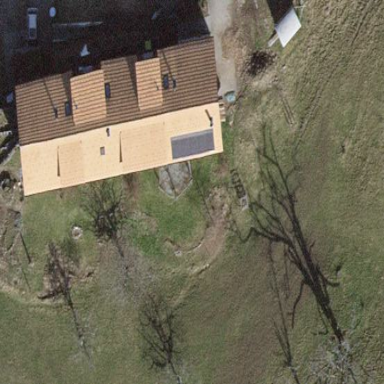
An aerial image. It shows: Detached building.